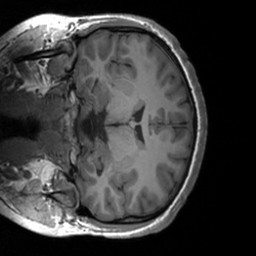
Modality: T1w
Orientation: coronal
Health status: healthy
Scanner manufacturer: siemens
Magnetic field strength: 3 T
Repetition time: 1.9 s
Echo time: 0.00226 s